Question:
why i can have two locks( X and S) on one record in innodb? i know that S and X lock can not exists at the same time.
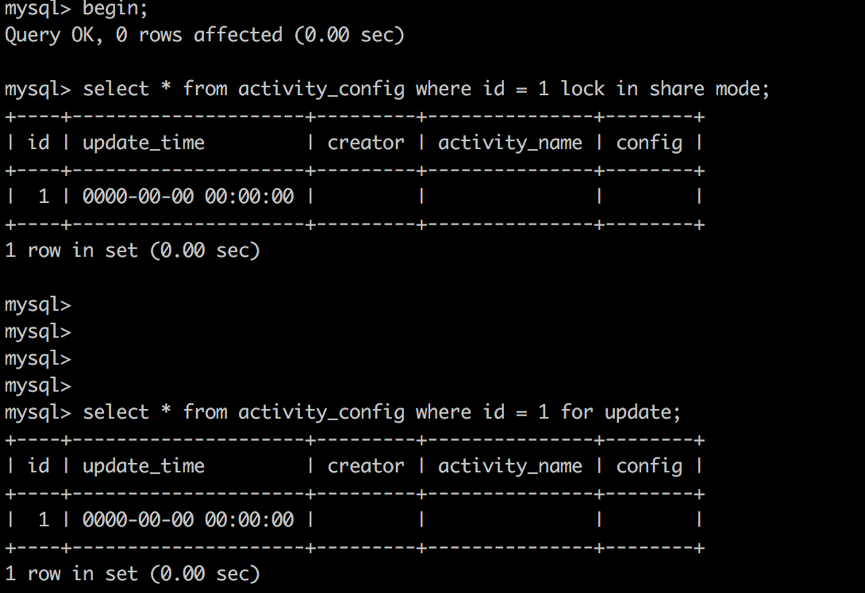
Answer: You can't. Your S lock is escalated to an X lock with these two queries executed in sequence within the same transaction. You don't have both.
If a second transaction also obtained an S lock on the same records, and then your 'FOR UPDATE' query were run, it would block at least until the other transaction made its next move, perhaps longer, until the lock escalation could occur or be determined impossibe. Eventually the prompt would return or you'd get a deadlock.